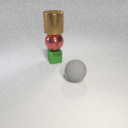
large red metal sphere above small green metal cube